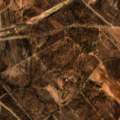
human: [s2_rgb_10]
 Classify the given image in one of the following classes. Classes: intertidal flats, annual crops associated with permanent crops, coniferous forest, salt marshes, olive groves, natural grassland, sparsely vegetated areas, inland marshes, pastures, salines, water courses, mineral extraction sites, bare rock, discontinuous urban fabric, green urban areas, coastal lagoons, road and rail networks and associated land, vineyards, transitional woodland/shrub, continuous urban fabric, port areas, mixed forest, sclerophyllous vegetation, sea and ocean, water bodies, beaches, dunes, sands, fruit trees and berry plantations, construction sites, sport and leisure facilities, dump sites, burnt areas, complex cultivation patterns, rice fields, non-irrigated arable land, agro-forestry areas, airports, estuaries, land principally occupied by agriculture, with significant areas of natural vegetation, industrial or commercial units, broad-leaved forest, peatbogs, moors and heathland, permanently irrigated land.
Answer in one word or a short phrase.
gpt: non-irrigated arable land, pastures, agro-forestry areas, transitional woodland/shrub